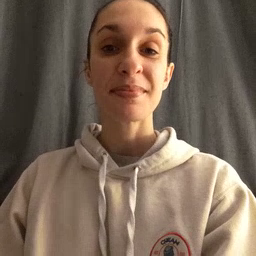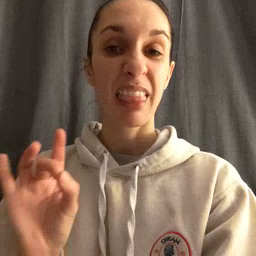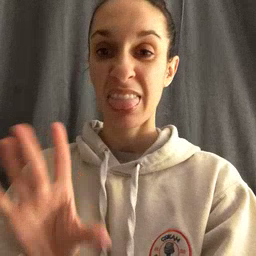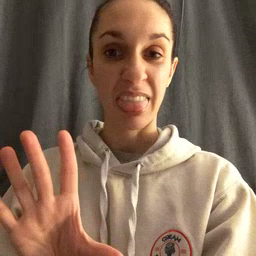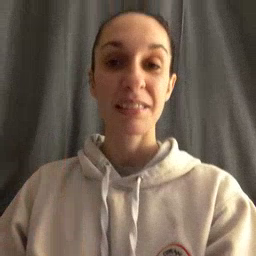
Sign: yucky